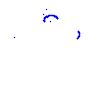
Particle: kaon